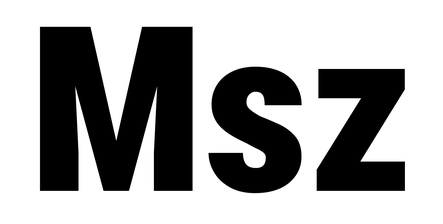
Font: Roboto_Condensed_Black